Question: I am trying to fill the TextBox height for all remaining space in the DockPanel but no success. I have not even found a successful example code doing this stuff.
Here is what I have done:
'''
<Grid x:Name="LayoutRoot">
<DockPanel Background="Red" LastChildFill="True" HorizontalAlignment="Stretch" VerticalAlignment="Stretch">
<Button DockPanel.Dock="Bottom" Content="Save" Width="100" Height="50" HorizontalAlignment="Right" Margin="10 5"/>
<TextBox AcceptsReturn="True"
AcceptsTab="True"
Margin="5 10"
TextWrapping="Wrap"/>
</DockPanel>
</Grid>
'''
Am I missing something?? I have also tried VerticalAlignment property to Stretch of TextBox, no success. Below is the output window.

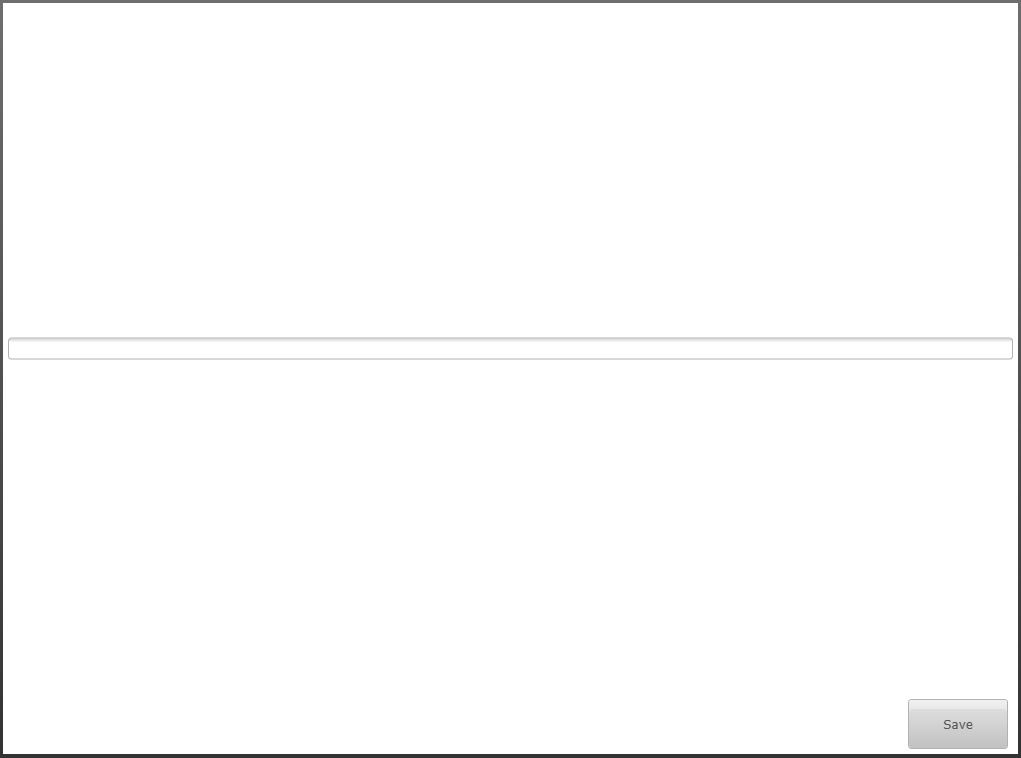
Answer: Try this,set your textbox style to NULL and check whether its working fine.
'''
<DockPanel Background="Red" LastChildFill="True" HorizontalAlignment="Stretch" VerticalAlignment="Stretch">
<Button DockPanel.Dock="Bottom" Content="Save" Width="100" Height="50" HorizontalAlignment="Right" Margin="10 5"/>
<TextBox AcceptsReturn="True" AcceptsTab="True" Margin="5 10" TextWrapping="Wrap" Style="{x:Null}"/>
</DockPanel>
'''